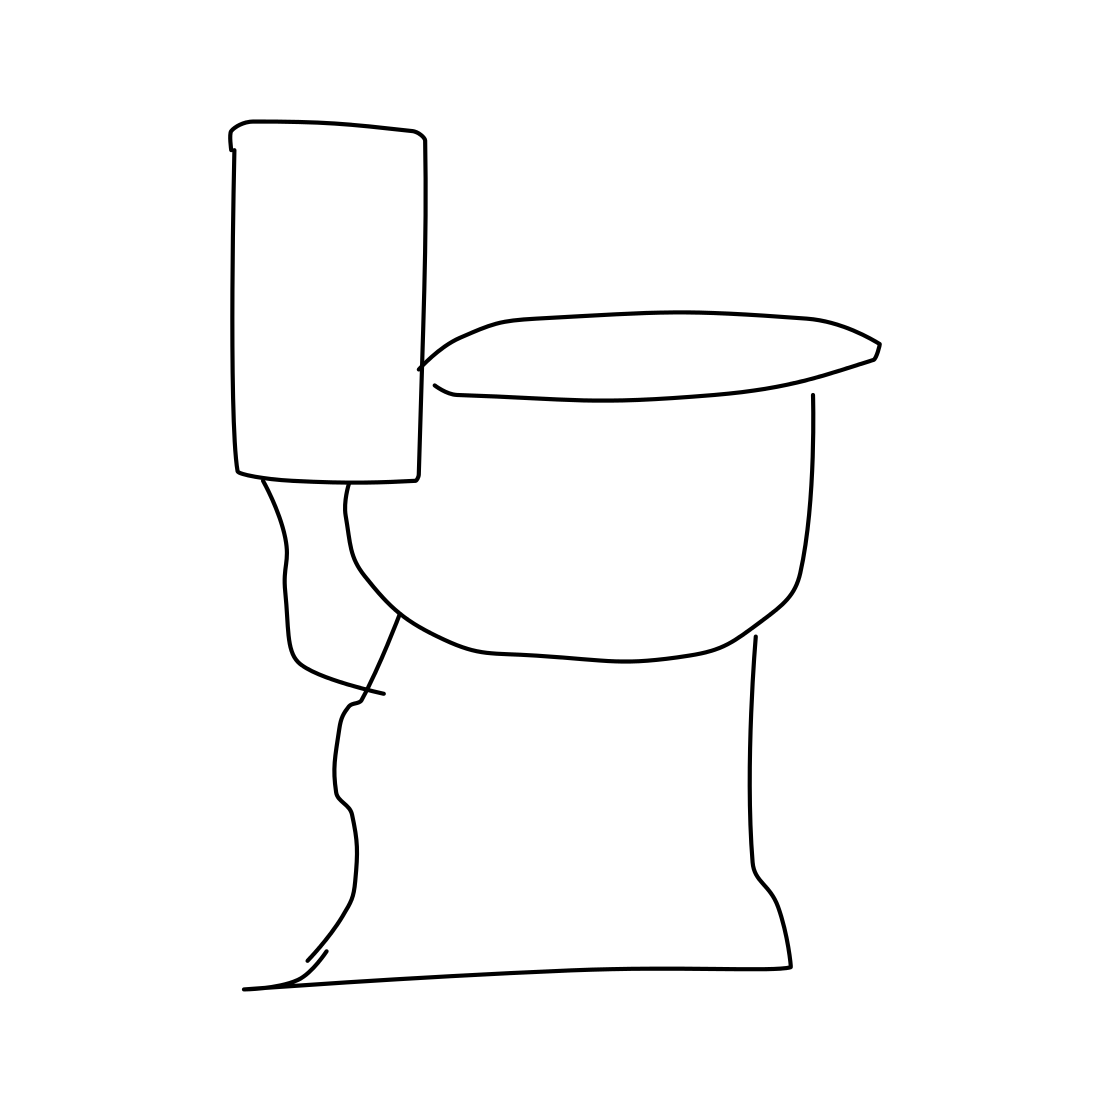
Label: toilet